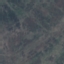
Label: HerbaceousVegetation